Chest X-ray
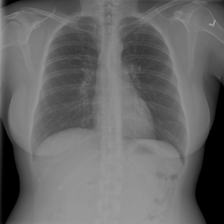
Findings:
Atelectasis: negative
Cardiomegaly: negative
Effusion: negative
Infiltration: positive
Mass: negative
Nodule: negative
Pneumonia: negative
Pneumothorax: negative
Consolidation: negative
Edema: negative
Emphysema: negative
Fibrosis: negative
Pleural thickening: negative
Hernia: negative